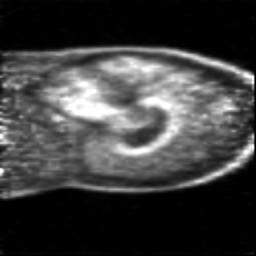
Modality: PET
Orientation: sagittal
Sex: female
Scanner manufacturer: siemens